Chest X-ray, PA view. Patient: 45 years old, sex M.
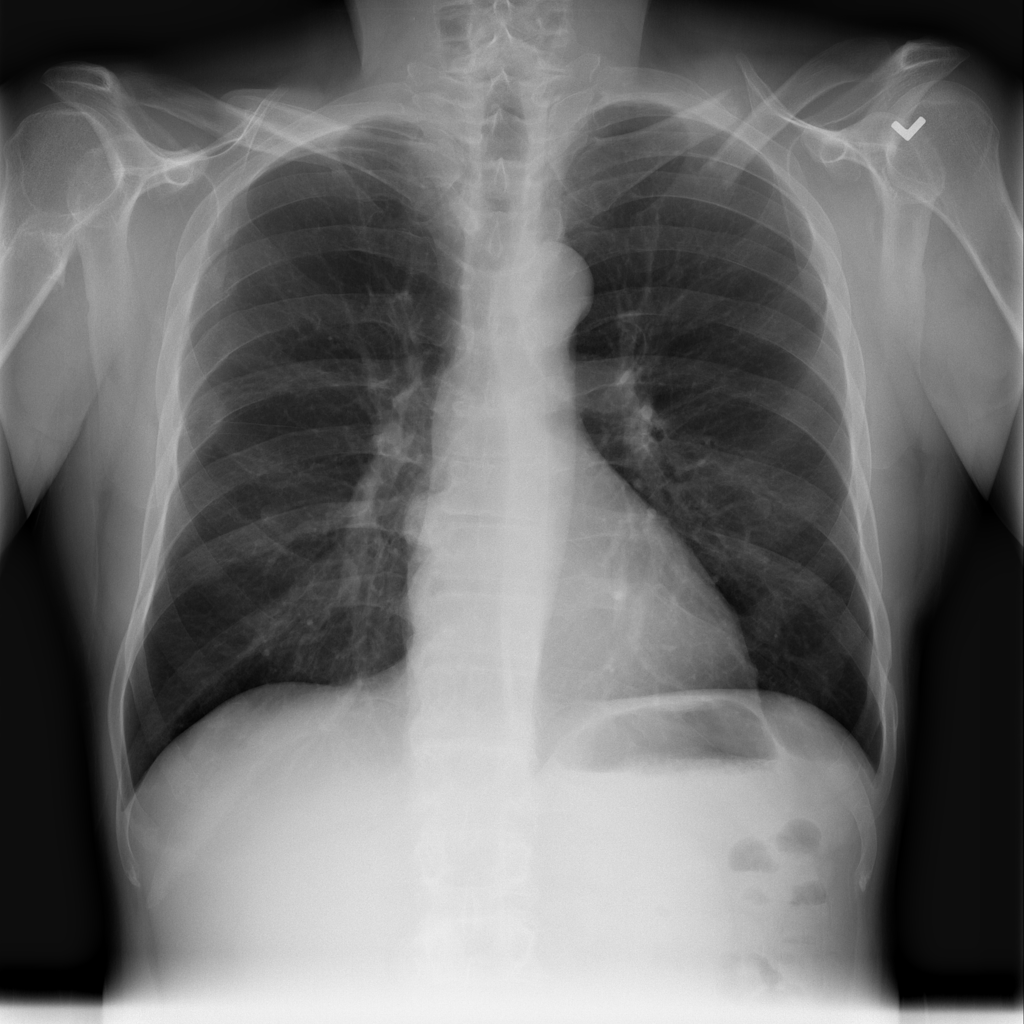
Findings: No Finding